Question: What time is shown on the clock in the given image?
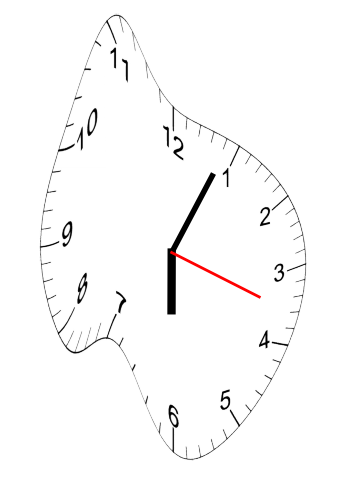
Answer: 06:04:18